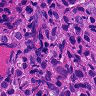
Metastatic tissue present: yes